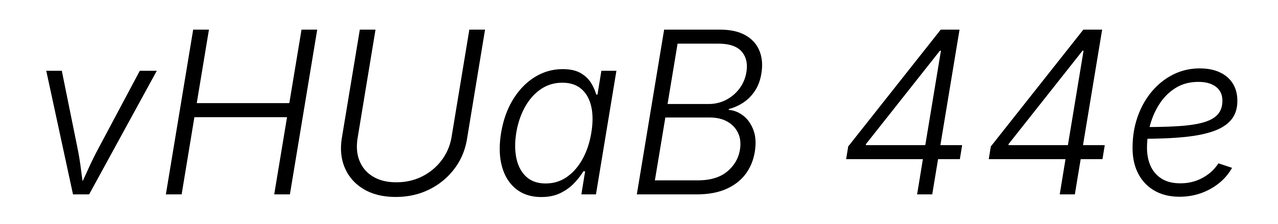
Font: Inter-Italic_Light_Italic